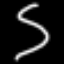
Label: squiggle